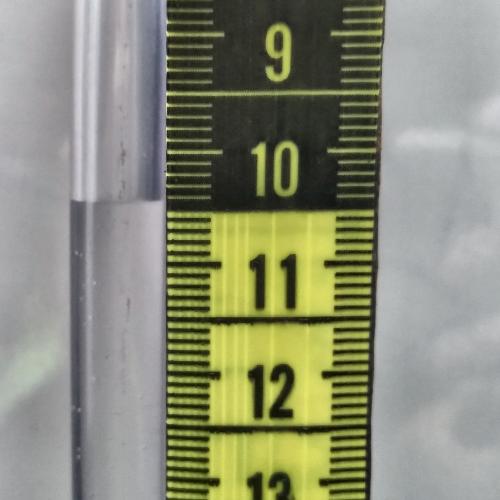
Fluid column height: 10.4 cm